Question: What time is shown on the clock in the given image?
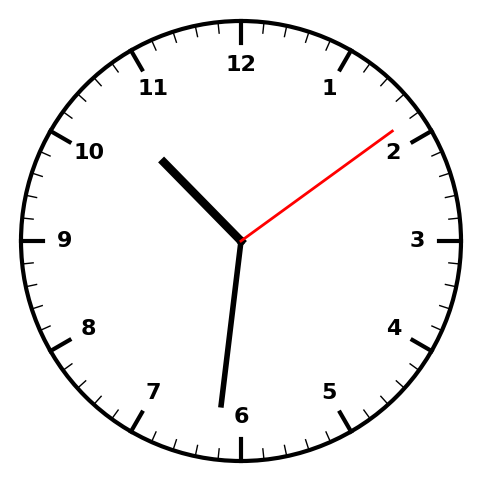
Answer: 10:31:09